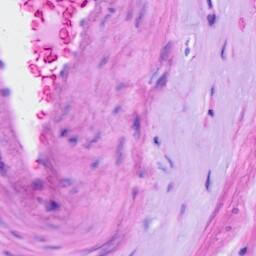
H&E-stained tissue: Ovarian